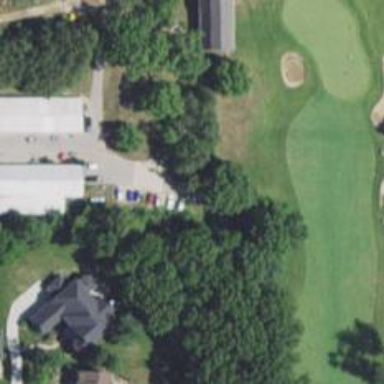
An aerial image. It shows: Path used for both walking and golf.